Current action and preconditions to check: trajectory_clear

Your task: For each precondition in the list above, predict whether it will hold at this action.

Consider the current scene as observed from the mobile robot's camera, and analyze the predicted future states of all dynamic agents (e.g., people, animals, vehicles, or any moving entities) within the NEXT SECOND.

IMPORTANT: Only answer "very likely" if you are absolutely certain—based on strong, clear evidence—that a dynamic agent will violate the precondition in the predicted future state. Do NOT answer "very likely" for unlikely, ambiguous, or low-probability risks.

Ask yourself for each precondition: Is there a high probability, with clear and convincing evidence, that the predicted future states of any dynamic agent will interfere with the predicted future state of the currently executing action within the NEXT SECOND, causing that precondition to fail?

Assess the risk level based on these predictions. Use "likely" or "very likely" if motions create a clear risk of interference.

Use "neutral" or "improbable" if agents are nearby but their predicted paths are clearly diverging or non-conflicting.

Failure Risk Categories: "very improbable", "improbable", "neutral", "likely", "very likely"

Answer Format: Output ONLY the probability_of_failure value from these categories: "very improbable", "improbable", "neutral", "likely", "very likely"

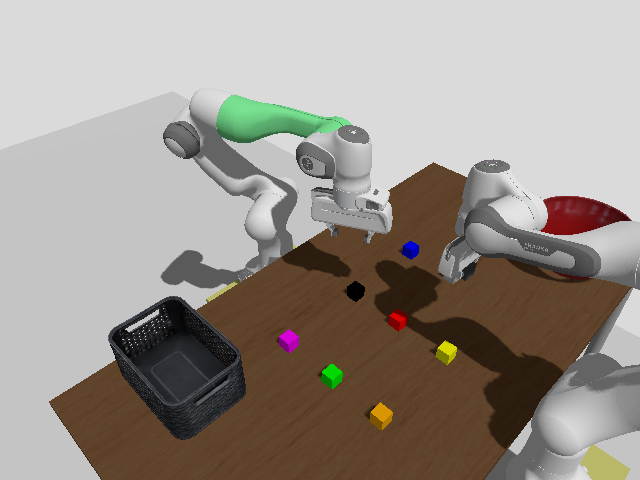

Answer: improbable